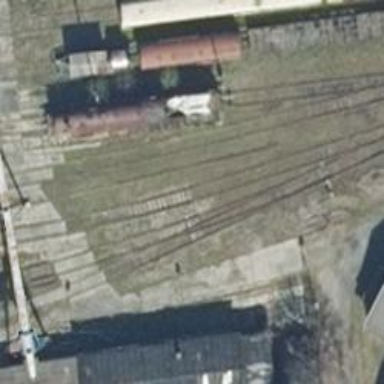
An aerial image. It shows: Railway yard used for servicing trains.